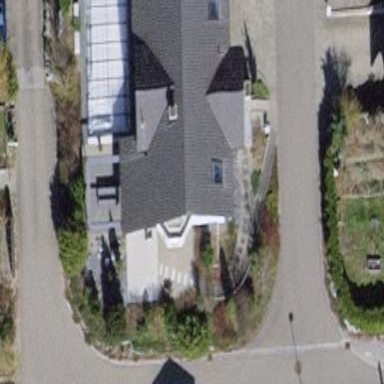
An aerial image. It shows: Gabled roofed house.